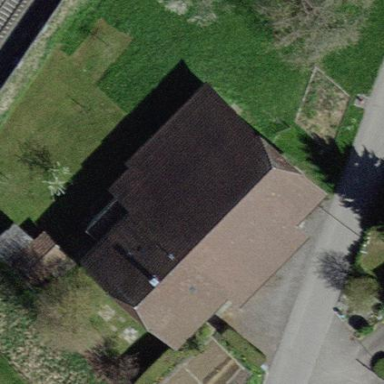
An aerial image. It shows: Farm building.